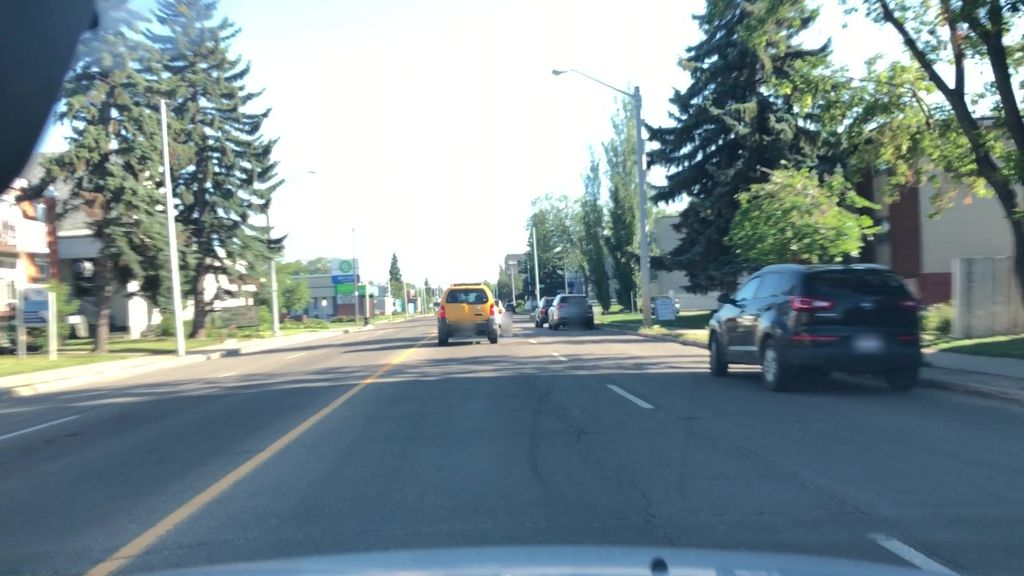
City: edmonton